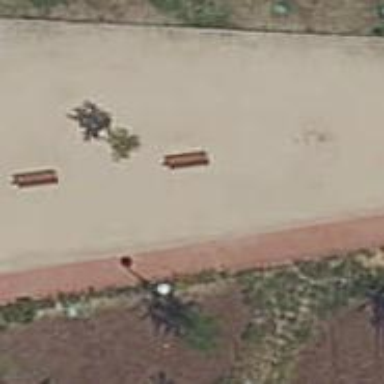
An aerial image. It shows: Bench for seating.